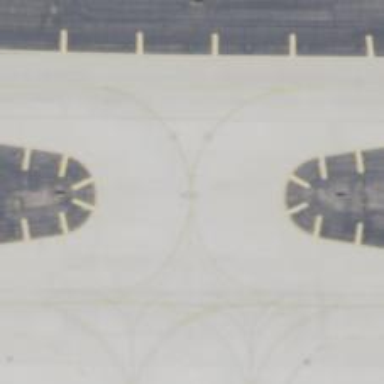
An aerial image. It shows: View of taxiway at the airport.